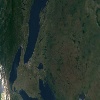
Label: land